Question: I am using 'MessageKit' for the chat feature in an app I am developing, and am encountering a strange layout bug when inserting sections into the 'messagesCollectionView'. When opening a conversation, the thread loads correctly from cache, but when loading the following page of messages (the data source is paginated) and messages are added to the 'UICollectionView' in a batch update (see the code below), the messages bug out, appearing at the wrong indices, with the wrong size, on the wrong side, and occasionally with the wrong text.
I've tried changing the way I add messages, but all of the ways I've tried have resulted in this... A previous version of the app did a full reload of the 'messagesCollectionView' via 'reloadData()', but even with that implementation, this bug occurred when first opening the thread (seemingly when the data source was reloaded and the collection view was scrolled all the way to the bottom. I don't know enough about 'MessageKit' and 'UICollectionView''s to figure this out, hoping someone who understands their intricacies a little better will spot the bug!
'''
//
// ThreadDetailViewController.swift
// --
//
// Created by Jai Smith on 7/18/19.
// Copyright ©️ 2019 --. All rights reserved.
//
import UIKit
import MessageKit
import InputBarAccessoryView
import Alamofire
import os.log
import Kingfisher
class ThreadDetailViewController: MessagesViewController {
// MARK: Properties
var thread: MessageThread!
var messages: Int = 0
var reachedEnd: Bool = false
var loadLock: Bool = false
var page: PageManager?
var scrollingUp: Bool = false
var shouldFetchNextPage: Bool = false
var messagesToAdd: Int?
var insertingSections: Bool = false
// MARK: Overrides
override func viewDidLoad() {
super.viewDidLoad()
// set title
self.title = thread.title
// add notification observers
NotificationCenter.default.addObserver(self, selector: #selector(receivedMessage), name: Notification.Name("receivedMessage"), object: nil)
NotificationCenter.default.addObserver(self, selector: #selector(socketStateChanged), name: Notification.Name("sockState"), object: nil)
// scroll to bottom when typing
self.scrollsToBottomOnKeyboardBeginsEditing = true
// set delegate/source
messagesCollectionView.messagesDisplayDelegate = self
messagesCollectionView.messagesDataSource = self
messagesCollectionView.messagesLayoutDelegate = self
messagesCollectionView.contentInset = UIEdgeInsets(top: 2.5, left: 0, bottom: 2.5, right: 0)
messageInputBar = CustomInputBar()
messageInputBar.delegate = self
}
override func viewDidLayoutSubviews() {
super.viewDidLayoutSubviews()
// start scrolled all the way to the bottom of already loaded messages
messages = thread.messages.count
messagesCollectionView.reloadData()
messagesCollectionView.scrollToBottom(animated: false)
// load messages
self.loadMessages()
}
override func collectionView(_ collectionView: UICollectionView, willDisplay cell: UICollectionViewCell, forItemAt indexPath: IndexPath) {
if indexPath.section == 0, let amount = messagesToAdd {
animateMessageInsertion(amount: amount)
self.messagesToAdd = nil
}
}
// MARK: UIScrollViewDelegate
func scrollViewDidScroll(_ scrollView: UIScrollView) {
scrollingUp = scrollView.panGestureRecognizer.translation(in: scrollView.superview).y > 0
}
// MARK: Navigation
override func prepare(for segue: UIStoryboardSegue, sender: Any?) {
super.prepare(for: segue, sender: sender)
switch segue.identifier {
case "ProfileDetail":
if let profileTableViewController = segue.destination as? ProfileTableViewController {
profileTableViewController.user = getConversants().first
}
default:
fatalError("Unexpected Segue Identifier: \(segue.identifier ?? "nil")")
}
}
// MARK: Public Methods
@objc func socketStateChanged(_ notification: Notification) {
if let status = notification.object as? Int {
if status == 0 {
os_log("Connecting...", log: OSLog.default, type: .debug)
} else if status == 1 {
// enable send button if text is entered
if !self.messageInputBar.inputTextView.text.isEmpty {
self.messageInputBar.sendButton.isEnabled = true
}
}
}
}
@objc func receivedMessage(_ notification: Notification) {
if let message = notification.object as? Message {
self.thread.messages.append(message)
self.messages += 1
self.messagesCollectionView.insertSections([self.thread.messages.count - 1])
self.messagesCollectionView.scrollToBottom(animated: true)
}
}
@objc func loadMessages() {
// lock (prevent this method from being called twice)
self.loadLock = true
Credentials.shared.session.request(API.shared.messaging.history, method: .get, parameters: ["hash": thread.hash], encoding: URLEncoding.default)
.validate(statusCode: [200])
.validate(contentType: ["application/json"])
.responseJSON { response in
defer {
// unlock
self.loadLock = false
if self.shouldFetchNextPage {
self.loadMoreMessages()
}
}
switch response.result {
case .success:
guard let data = response.data, let page = try? JSONDecoder().decode(PageManager.self, from: data) else {
os_log("Error deserializing PageManager for ThreadDetail", log: OSLog.default, type: .error)
return
}
// decode messages
var messages = [Message]()
while !page.results.isAtEnd {
do {
let message = try page.results.decode(Message.self)
messages.append(message)
} catch {
os_log("Error deserializing Message", log: OSLog.default, type: .error)
_ = try? page.results.decode(AnyCodable.self)
}
}
self.page = page
self.thread.messages = messages.reversed()
self.messages = self.thread.messages.count
self.messagesCollectionView.reloadData()
self.messagesCollectionView.scrollToBottom(animated: false)
case .failure:
os_log("Error loading messages for thread", log: OSLog.default, type: .error)
}
}
}
// MARK: Private Methods
private func getConversants() -> [User] {
var conversants = [User]()
for user in thread.participants.filter({ user in return user.id != Credentials.shared.user.id }) {
conversants.append(user)
}
if conversants.isEmpty {
conversants.append(Credentials.shared.user)
}
return conversants
}
// https://stackoverflow.com/a/326<PHONE>
private func animateMessageInsertion(amount: Int) {
guard !insertingSections else {
return
}
insertingSections = true
let contentHeight = self.messagesCollectionView.contentSize.height
let offsetY = self.messagesCollectionView.contentOffset.y
let bottomOffset = contentHeight - offsetY
CATransaction.begin()
CATransaction.setDisableActions(true)
self.messagesCollectionView.performBatchUpdates({
if amount > 0 {
self.messages += amount
self.messagesCollectionView.insertSections(IndexSet(integersIn: self.thread.messages.count - amount..<self.thread.messages.count))
}
}, completion: { finished in
defer {
self.insertingSections = false
}
os_log("Finished inserting new messages, animating...", log: OSLog.default, type: .debug)
self.messagesCollectionView.contentOffset = CGPoint(x: 0, y: self.messagesCollectionView.contentSize.height - bottomOffset)
CATransaction.commit()
})
}
private func loadMoreMessages() {
guard !loadLock else {
return
}
guard let page = page else {
shouldFetchNextPage = true
return
}
guard page.next != nil else {
return
}
loadLock = true
page.getNextPage(completion: { page in
defer {
self.loadLock = false
}
guard let page = page else {
os_log("Error loading next page", log: OSLog.default, type: .error)
return
}
// decode new messages
var messages = [Message]()
while !page.results.isAtEnd {
do {
let message = try page.results.decode(Message.self)
messages.append(message)
} catch {
os_log("Error deserializing Message", log: OSLog.default, type: .error)
_ = try? page.results.decode(AnyCodable.self)
}
}
// append to messages array
self.thread.messages.insert(contentsOf: messages.reversed(), at: 0)
self.page = page
// queue messages to be added
self.messagesToAdd = messages.count
// trigger insertion if top message is already visible
if self.messagesCollectionView.indexPathsForVisibleItems.contains(where: { indexPath in return indexPath.section == 0 }), let amount = self.messagesToAdd {
self.animateMessageInsertion(amount: amount)
self.messagesToAdd = nil
}
})
}
}
// MARK: Extensions
extension ThreadDetailViewController: MessagesDataSource {
func currentSender() -> SenderType {
return Credentials.shared.user
}
func messageForItem(at indexPath: IndexPath, in messagesCollectionView: MessagesCollectionView) -> MessageType {
// check if more messages should be loaded
if !loadLock, indexPath.section < 4, page == nil ? true : scrollingUp {
loadMoreMessages()
loadLock = true
}
return thread.messages[indexPath.section]
}
func numberOfSections(in messagesCollectionView: MessagesCollectionView) -> Int {
return messages
}
func cellTopLabelAttributedText(for message: MessageType, at indexPath: IndexPath) -> NSAttributedString? {
if indexPath.section - 1 >= 0 {
let prevMessage = self.thread.messages[indexPath.section - 1]
if message.sentDate.timeIntervalSince(prevMessage.sentDate).isLess(than: 24 * 3600.0) {
return nil
}
}
return NSAttributedString(string: message.sentDate.displayFormatDate(), attributes: [NSAttributedString.Key.font: UIFont.preferredFont(forTextStyle: .caption1)])
}
func messageTopLabelAttributedText(for message: MessageType, at indexPath: IndexPath) -> NSAttributedString? {
if indexPath.section - 1 >= 0 {
let prevMessage = self.thread.messages[indexPath.section - 1]
if prevMessage.sender.senderId == message.sender.senderId && cellTopLabelAttributedText(for: message, at: indexPath) == nil {
return nil
}
}
return NSAttributedString(string: message.sender.displayName, attributes: [NSAttributedString.Key.font: UIFont.preferredFont(forTextStyle: .caption1)])
}
func messageBottomLabelAttributedText(for message: MessageType, at indexPath: IndexPath) -> NSAttributedString? {
if indexPath.section + 1 < numberOfSections(in: messagesCollectionView) {
let nextMessage = self.thread.messages[indexPath.section + 1]
if nextMessage.sentDate.timeIntervalSince(message.sentDate).isLessThanOrEqualTo(3600.0) {
return nil
}
}
return NSAttributedString(string: message.sentDate.displayFormatTime(), attributes: [NSAttributedString.Key.font: UIFont.preferredFont(forTextStyle: .caption2)])
}
}
extension ThreadDetailViewController: InputBarAccessoryViewDelegate {
func inputBar(_ inputBar: InputBarAccessoryView, textViewTextDidChangeTo text: String) {
if !SocketManager.shared.sock.isConnected {
inputBar.sendButton.isEnabled = false
}
}
func inputBar(_ inputBar: InputBarAccessoryView, didPressSendButtonWith text: String) {
inputBar.inputTextView.text = ""
SocketManager.shared.sendMessage(text, hash: thread.hash)
}
}
extension ThreadDetailViewController: MessagesLayoutDelegate {
func messagePadding(for message: MessageType, at indexPath: IndexPath, in messagesCollectionView: MessagesCollectionView) -> UIEdgeInsets {
return UIEdgeInsets(top: 20, left: 20, bottom: 20, right: 20)
}
func messageTopLabelHeight(for message: MessageType, at indexPath: IndexPath, in messagesCollectionView: MessagesCollectionView) -> CGFloat {
return messageTopLabelAttributedText(for: message, at: indexPath)?.size().height ?? 0
}
func messageBottomLabelHeight(for message: MessageType, at indexPath: IndexPath, in messagesCollectionView: MessagesCollectionView) -> CGFloat {
return messageBottomLabelAttributedText(for: message, at: indexPath)?.size().height ?? 0
}
func cellTopLabelHeight(for message: MessageType, at indexPath: IndexPath, in messagesCollectionView: MessagesCollectionView) -> CGFloat {
return cellTopLabelAttributedText(for: message, at: indexPath)?.size().height ?? -5
}
}
extension ThreadDetailViewController: MessagesDisplayDelegate {
func configureAvatarView(_ avatarView: AvatarView, for message: MessageType, at indexPath: IndexPath, in messagesCollectionView: MessagesCollectionView) {
if let index = UserList.index, let id = (message.sender as? User)?.id, let avatarURL = index[id]?.avatar {
var image: UIImage = UIImage(named: "placeholder")!
KingfisherManager.shared.retrieveImage(with: avatarURL, completionHandler: { result in
switch result {
case .success:
do {
image = try result.get().image
messagesCollectionView.reloadItems(at: [indexPath])
} catch {
os_log("Couldn't retrieve image with Kingfisher", log: OSLog.default, type: .error)
}
case .failure:
os_log("Failed to load profile image for %@ in Message", log: OSLog.default, type: .error, index[id]?.displayName ?? "nil")
}
})
var initials: String
if let user = index[id] {
initials = "\(user.firstName.capitalized.first ?? " ")\(user.lastName.capitalized.first ?? " ")"
} else {
initials = "nil"
}
avatarView.set(avatar: Avatar(image: image, initials: initials))
} else {
avatarView.set(avatar: Avatar(image: UIImage(named: "placeholder"), initials: "\(message.sender.displayName.first ?? "?")"))
}
}
}
'''
The issue here should be fairly obvious, but messages labeled 'Jai' should be appearing on the left, and the message bubbles should hug the text they contain.

Seems like 'MessageKit' is calculating the message size and the sender for a message one index off in the datasource, and then grabbing the text from the correct index... Can't figure out where that's happening though.
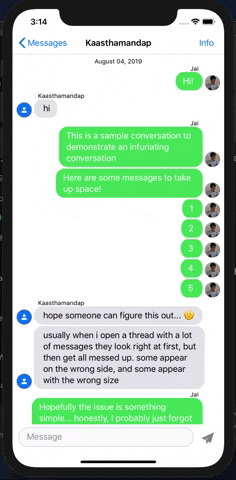
Answer: After several hours screwing around with different strategies for inserting sections into the 'UICollectionView' without this buggy behavior cropping up at one point or another, I've flipped the 'UICollectionView' upside down and am now adding sections to the bottom, which works perfectly. I had originally avoided this approach for fear of introducing performance issues with large message threads (which I'd read about on several forums), but haven't run into any issues like this as of yet. If anyone is encountering issues similar to the ones I described above and is trying to insert sections into the top of a 'UICollectionView', I'd recommend flipping the 'UICollectionView' as I did. It makes the whole process much easier.
(For those curious, the issue above was derived from updating the data source and inserting sections into the 'UICollectionView', causing cells to reload, and in the process get data from the incorrect index in the data source... I'm sure there is a way to correct this, but if flipping the 'UICollectionView' works with your app design it is much easier and less of a hassle)